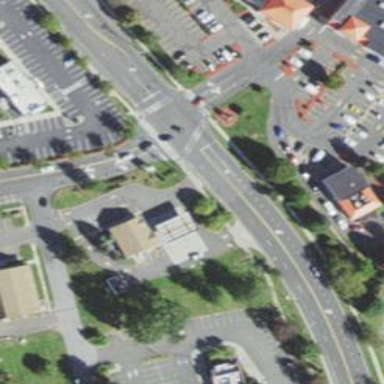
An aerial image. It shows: Stop road.